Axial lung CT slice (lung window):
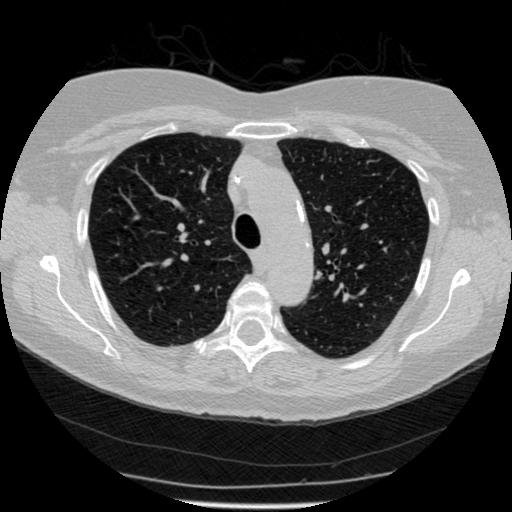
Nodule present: no